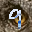
Label: 9